Question: I have a question about implicit casting for the following code
'''
#include <iostream>
using namespace std;
float max(int a, int b)
{
if (a > b)
return a;
else return b;
}
int main() {
double a, b;
cin >> a >> b;
cout << max(a, b)<<endl;
cout << a;
return 0;
}
'''
Now Supposing that 'a = 30.5 & b = 26.4'.
The anticipated result is '30' however on one computer(MinGW & VS 2005) I get '30.5'.
Does anyone have an interpretation for this ? It makes no sense to me.

on third line output is 30.5 instead of the anticipated 30
std::max() is shadowing it, but why it shadows it on one computer and it doesn't on another I didn't investigate in that.
So try to avoid naming your functions or classes with names reserved for the standard library.
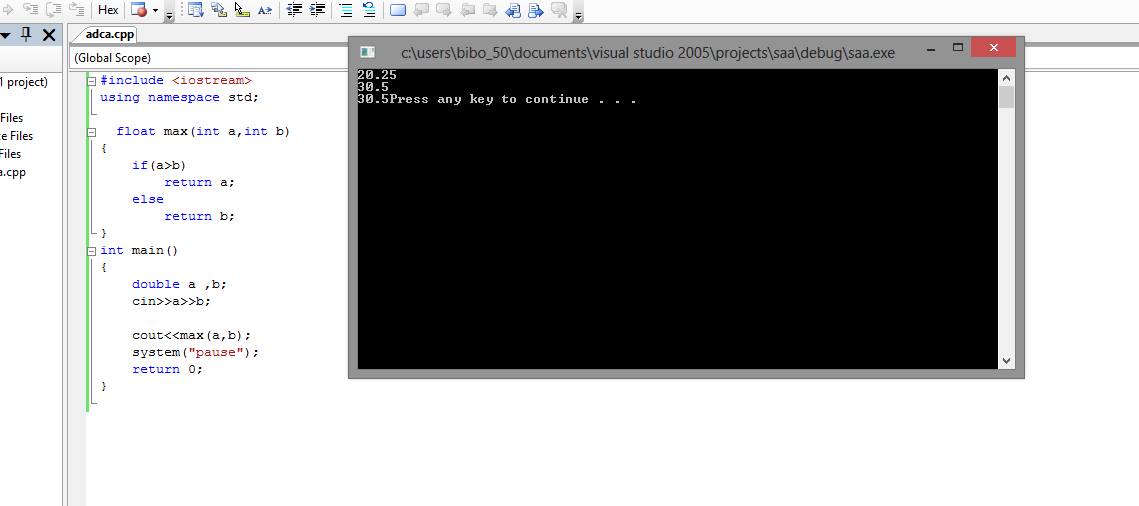
Answer: This is whats resulting in the weird output:
'''
using namespace std;
'''
When calling 'max()' you may be calling 'std::max()' which may be included in '<iostream>' with no guarantees. Try this:
'''
cout << ::max(a, b)<<endl; //forces global scope
'''
Should print out '30'.